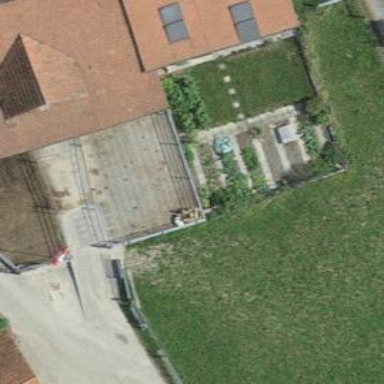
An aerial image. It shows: Farm.